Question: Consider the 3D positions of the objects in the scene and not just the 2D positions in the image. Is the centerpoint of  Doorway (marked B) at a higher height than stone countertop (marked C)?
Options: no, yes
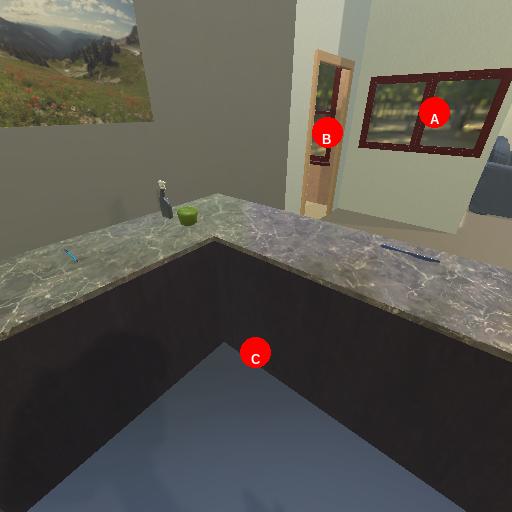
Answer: no